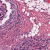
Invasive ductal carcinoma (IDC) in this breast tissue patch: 0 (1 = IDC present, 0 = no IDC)